Question: I've a layout for top (and bottom) elements which look like this :
'''
<?xml version="1.0" encoding="utf-8"?>
<RelativeLayout xmlns:android="http://schemas.android.com/apk/res/android"
android:layout_width="match_parent"
android:layout_height="match_parent" >
<ImageView
android:id="@+id/topbgprayer"
android:layout_width="match_parent"
android:layout_height="wrap_content"
android:layout_alignParentLeft="true"
android:layout_alignParentTop="true"
android:background="@drawable/prayer_top" />
<ImageView
android:id="@+id/topleftpatchprayer"
android:layout_width="wrap_content"
android:layout_height="wrap_content"
android:layout_alignBottom="@+id/topbgprayer"
android:layout_alignParentLeft="true"
android:layout_alignParentTop="true"
android:layout_alignRight="@+id/leftbgprayer"
android:src="@drawable/prayer_top_left_patch" />
<ImageView
android:id="@+id/toprightpatchprayer"
android:layout_width="wrap_content"
android:layout_height="wrap_content"
android:layout_alignParentRight="true"
android:layout_alignParentTop="true"
android:src="@drawable/prayer_top_right_patch" />
<ImageView
android:id="@+id/ivImage"
android:layout_width="wrap_content"
android:layout_height="wrap_content"
android:layout_marginRight="10dp"
android:src="@drawable/play_fill_free_download" />
<ImageView
android:id="@+id/spare_play"
android:layout_width="1dp"
android:layout_height="wrap_content"
android:src="@drawable/spare_play" />
<TextView
android:id="@+id/tvDescr"
android:layout_width="wrap_content"
android:layout_height="wrap_content"
android:layout_centerVertical="true"
android:layout_toRightOf="@+id/ivImage"
android:lineSpacingMultiplier="1.05"
android:layout_marginRight="30sp"
android:text="Molitvy Utrennie"
android:textSize="18sp" />
<TextView
android:id="@+id/tvBottom"
android:layout_width="wrap_content"
android:layout_height="wrap_content"
android:layout_alignParentBottom="true"
android:layout_alignParentLeft="true"
android:gravity="center_horizontal"
android:paddingBottom="6dp"
android:layout_toLeftOf="@+id/tvDescr"
android:text="12 MB"
android:textSize="10sp"
android:typeface="sans" />
</RelativeLayout>
'''
so, main idea is that on top elements there is a tiled image on top and two patches to smooth the corners.
For some reason, highlighter on a ListView doesn't highlight over that images, but highlight others. If I try to delete some of theese images - it highlights area where they were deleted. How can I fix that?

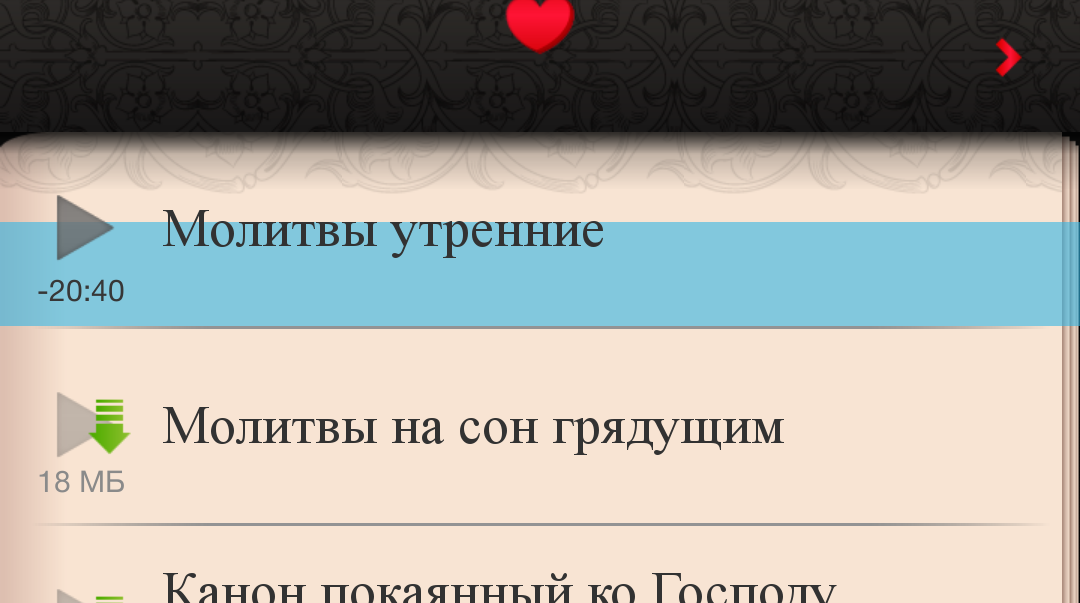
Answer: The highlight by default is drawn behind the list item view, therefore you see in behind the text and behind the triangle image (probably because the triangle image is transparent around the triangle), the other image is opaque so it hides the highlight.
What you should do is make a semi-transparent highlighter and draw it on top of the view. Check out this question for information on how to draw in on top: <URL>
Alternatively you can disable the highlight completely, and add a hidden view on top of all the list item and use onTouchListener() to show it only when there is an ACTION_DOWN and hide it again when there is an ACTION_UP.